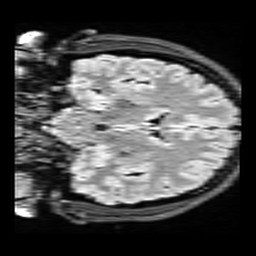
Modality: FLAIR
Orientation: coronal
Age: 24
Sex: female
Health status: healthy
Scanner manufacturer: siemens
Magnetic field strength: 3 T
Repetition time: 9 s
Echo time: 0.088 s